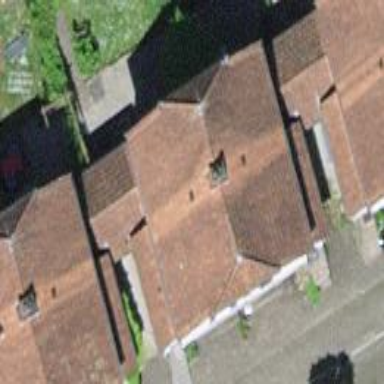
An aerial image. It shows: Charming house with side-hipped roof made of roof tiles.